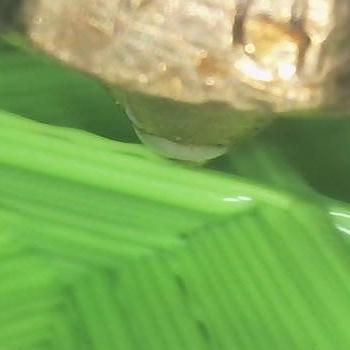
Flow rate: 33%